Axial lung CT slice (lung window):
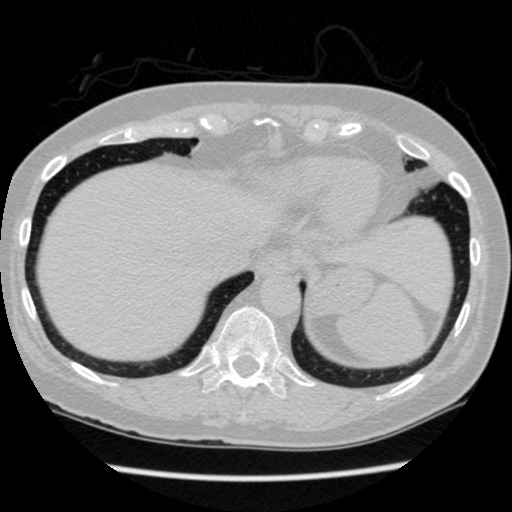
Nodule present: no